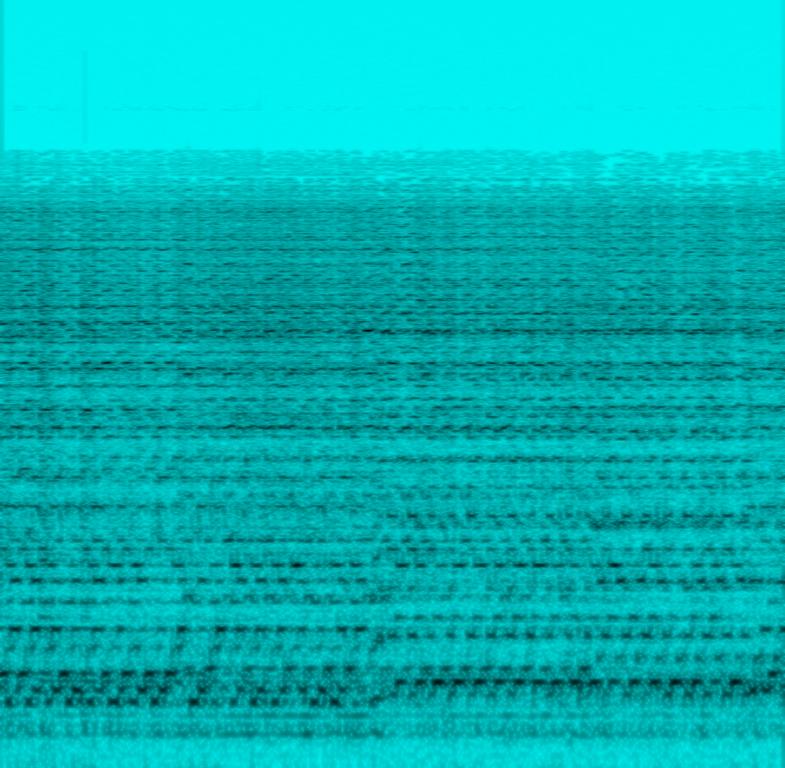
This clip is an electronic guitar instrumental. The tempo is fast with a vigorous, lively electric guitar lead without any instrumentation. The music is rapid,controlled, intense and vigorous with immense control and dexterity with the instrument.